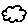
Label: cloud